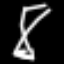
Label: hourglass